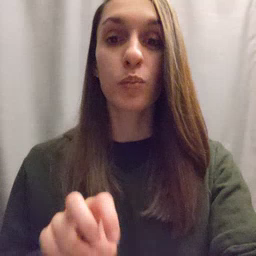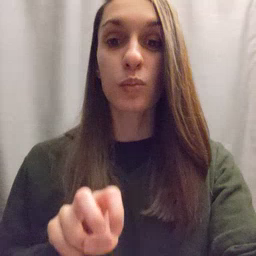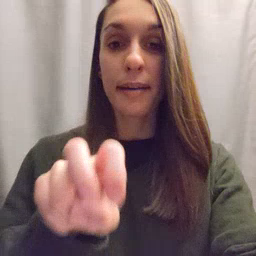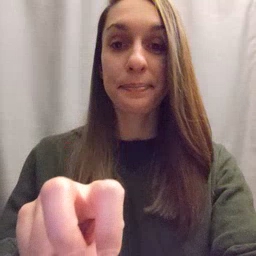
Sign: ride